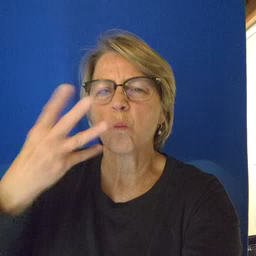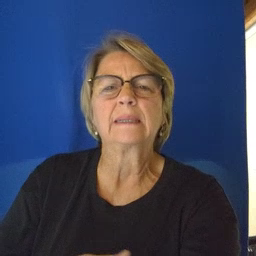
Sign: wet